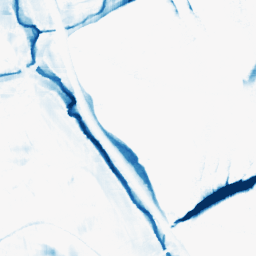
Category: morphological
Decomposition family: morphological_rect
Decomposition parameters: operation: closing
width: 20
height: 20
Upsampling method: sinc_hamming
Upsampling parameters: scale: 4
kernel_size: 8
Upsampling scale: 4